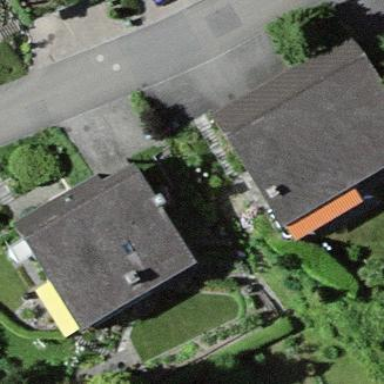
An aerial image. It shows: Detached building.